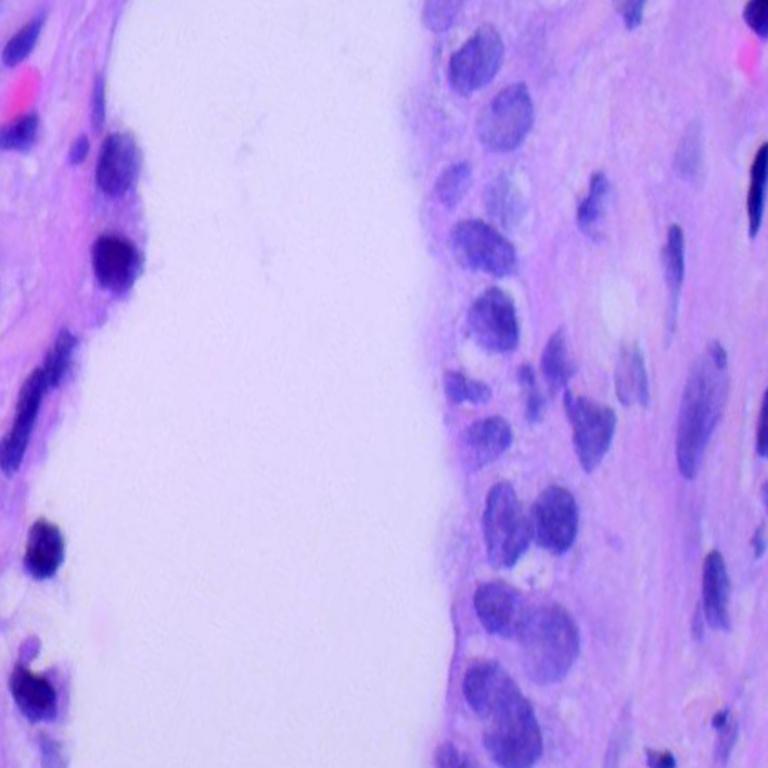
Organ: lung
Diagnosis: adenocarcinomas